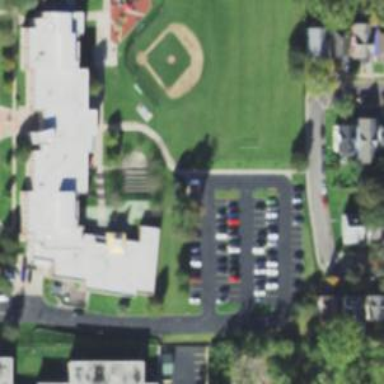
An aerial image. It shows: School.